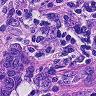
Metastatic tissue present: yes